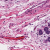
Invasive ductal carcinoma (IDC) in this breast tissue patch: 0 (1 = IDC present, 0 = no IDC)